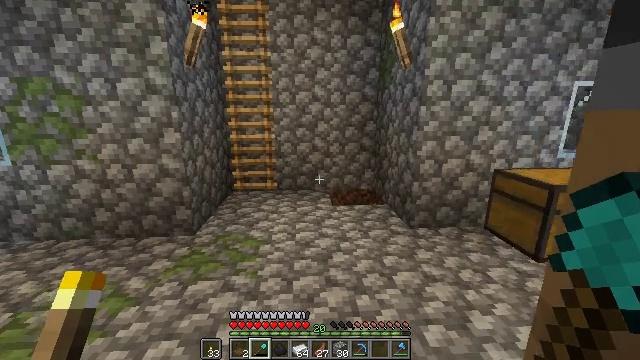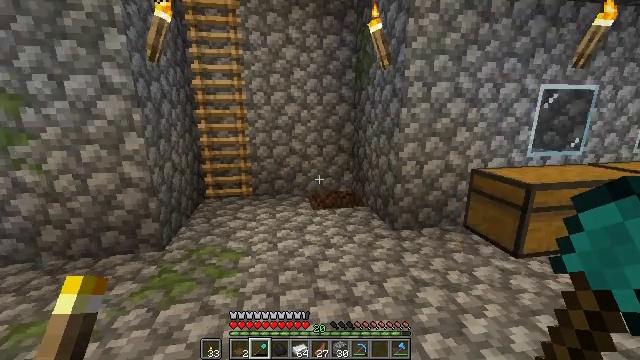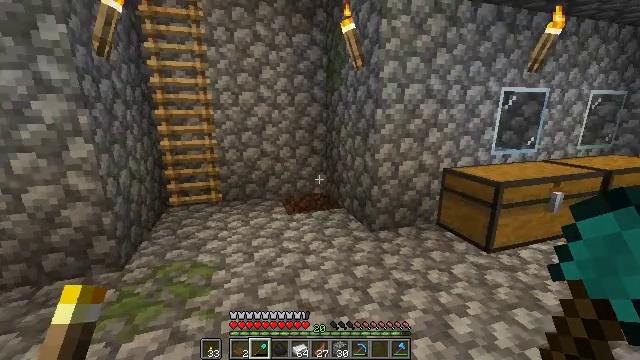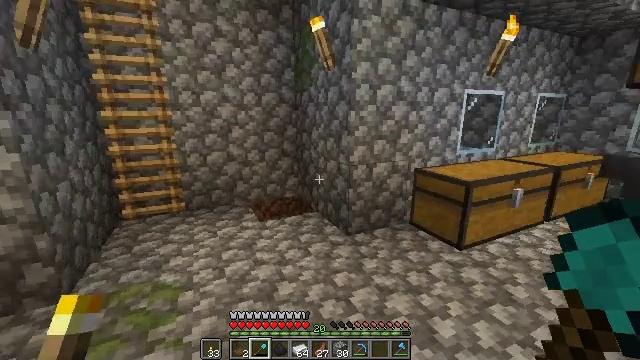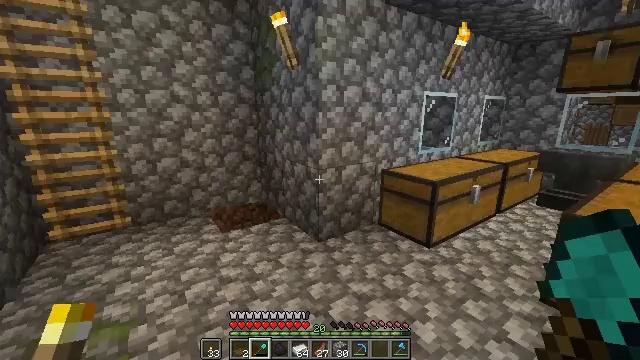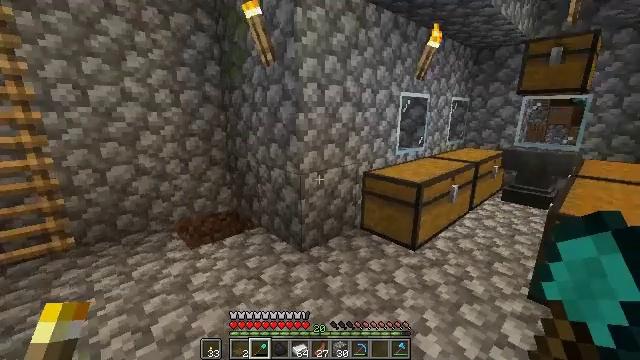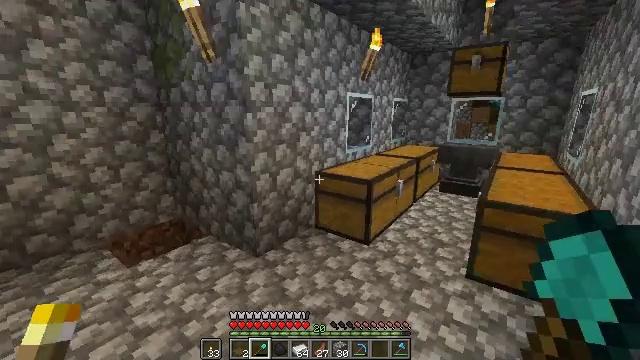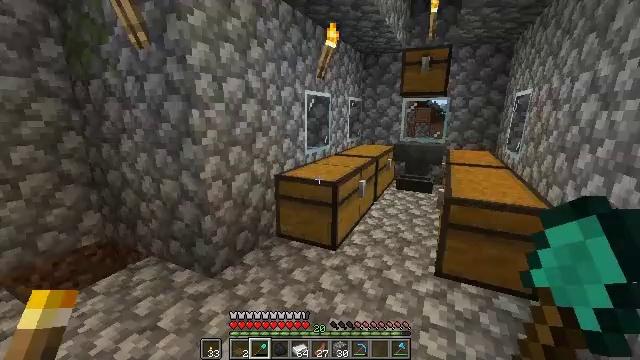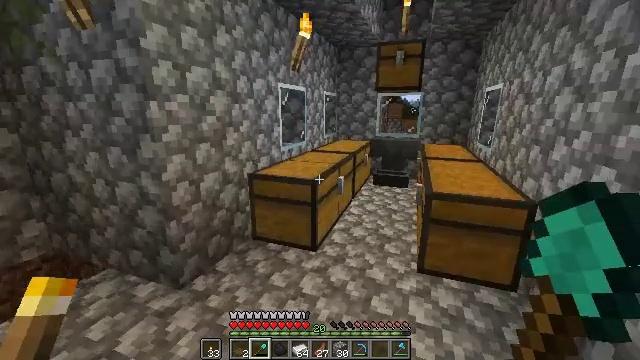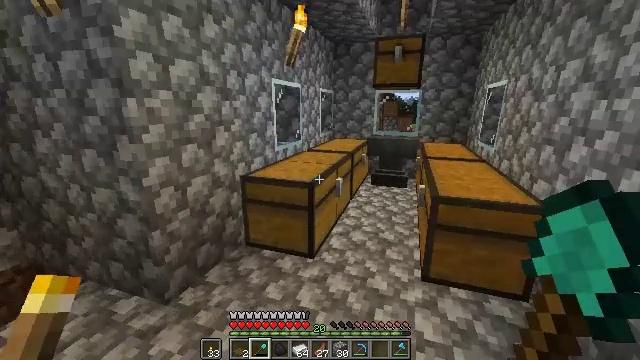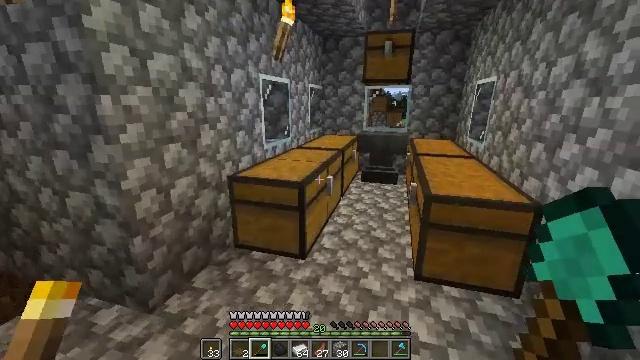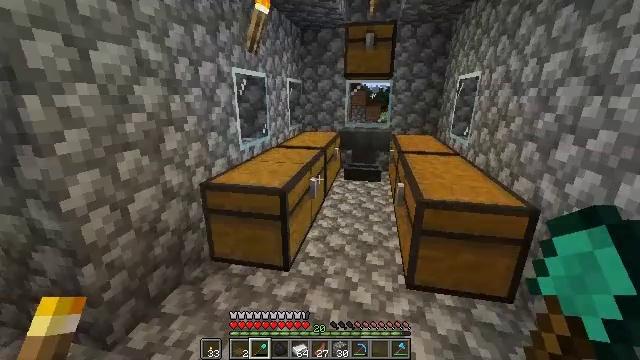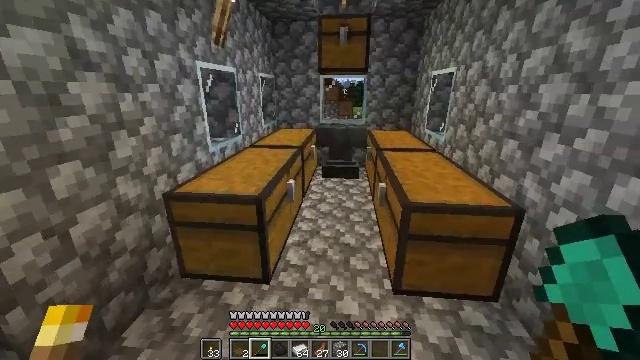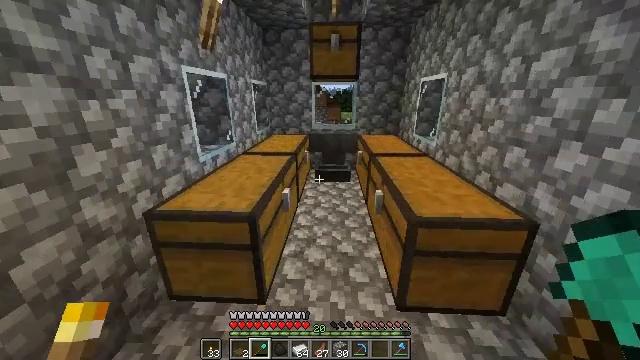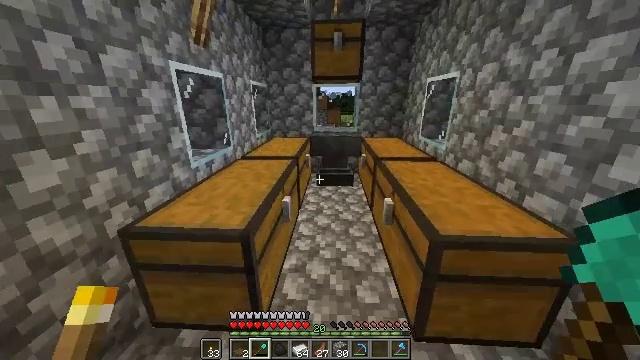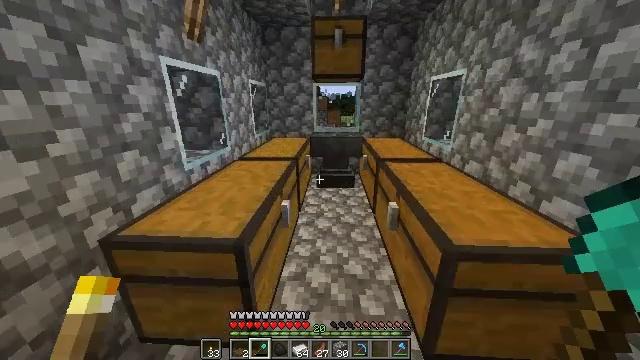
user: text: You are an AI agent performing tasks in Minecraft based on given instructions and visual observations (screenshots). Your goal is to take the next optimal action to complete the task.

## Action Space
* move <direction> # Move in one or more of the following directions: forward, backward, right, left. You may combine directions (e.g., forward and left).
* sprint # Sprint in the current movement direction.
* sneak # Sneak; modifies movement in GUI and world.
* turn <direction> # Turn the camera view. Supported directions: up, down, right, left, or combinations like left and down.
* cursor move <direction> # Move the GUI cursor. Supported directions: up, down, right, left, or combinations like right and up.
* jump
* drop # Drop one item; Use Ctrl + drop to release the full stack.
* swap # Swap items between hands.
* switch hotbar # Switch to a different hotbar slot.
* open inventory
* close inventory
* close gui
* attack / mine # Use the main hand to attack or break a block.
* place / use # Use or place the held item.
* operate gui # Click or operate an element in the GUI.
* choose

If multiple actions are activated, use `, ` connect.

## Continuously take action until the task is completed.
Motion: motion action
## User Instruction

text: Combine light gray wool to craft a light gray carpet.
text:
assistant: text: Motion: move forward and move left, turn right
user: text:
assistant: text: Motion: move forward and move left, turn right
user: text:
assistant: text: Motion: move forward and move left, turn right
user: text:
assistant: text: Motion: move forward and move left, turn right
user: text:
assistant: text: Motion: move forward and move left, turn right
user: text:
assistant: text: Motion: move forward, turn right
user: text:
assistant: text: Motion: move forward, turn right
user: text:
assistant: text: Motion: move forward, turn right
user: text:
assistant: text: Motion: move forward, turn right
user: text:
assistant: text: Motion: move forward, turn right
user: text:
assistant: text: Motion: move forward, sprint, turn right and down
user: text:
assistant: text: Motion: move forward, sprint, turn right and down
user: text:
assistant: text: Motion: move forward, turn right
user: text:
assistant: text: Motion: move forward
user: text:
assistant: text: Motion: move forward
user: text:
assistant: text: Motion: move forward
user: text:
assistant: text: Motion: move forward
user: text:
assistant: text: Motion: move forward
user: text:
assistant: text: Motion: move forward
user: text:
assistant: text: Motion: move forward
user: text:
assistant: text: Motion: move forward
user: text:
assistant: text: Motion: move forward, turn right
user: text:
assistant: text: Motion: move forward, turn right and down
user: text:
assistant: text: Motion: turn right
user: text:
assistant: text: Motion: no_op
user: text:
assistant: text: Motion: use / place
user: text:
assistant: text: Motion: use / place
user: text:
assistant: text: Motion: use / place
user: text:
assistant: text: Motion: use / place
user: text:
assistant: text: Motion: use / place